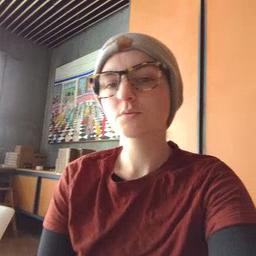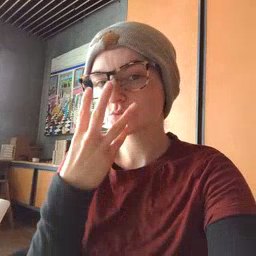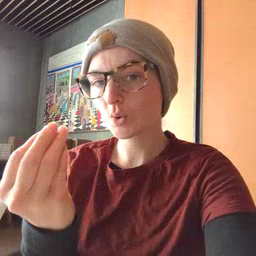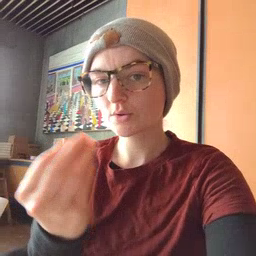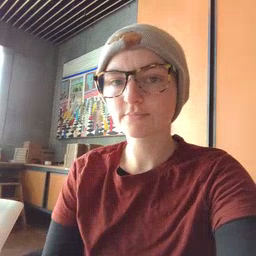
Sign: wolf